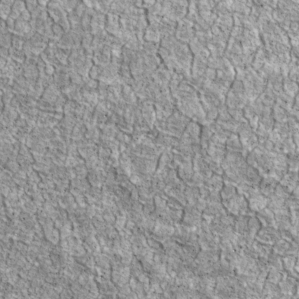
Label: non_frost